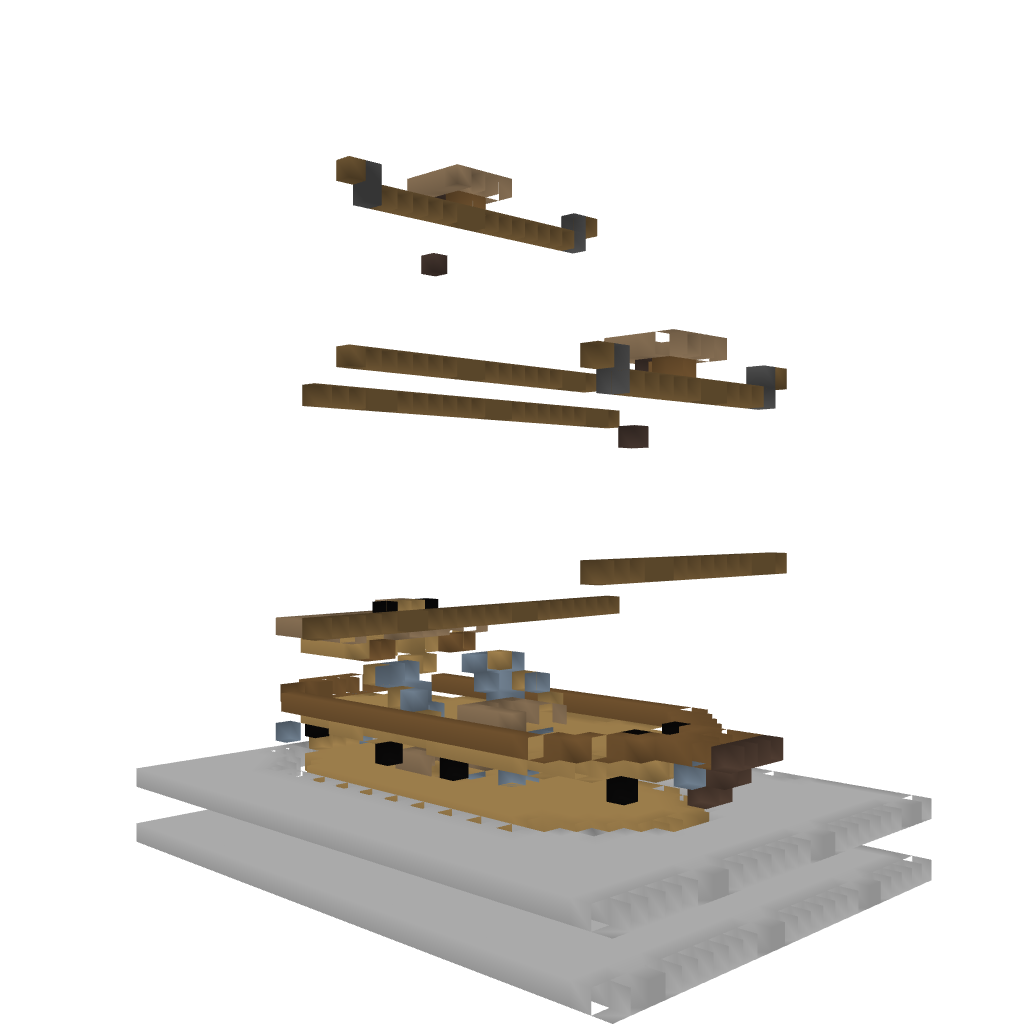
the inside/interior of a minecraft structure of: Small Boat 1